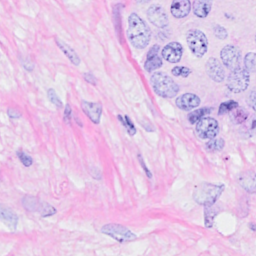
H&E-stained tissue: Breast